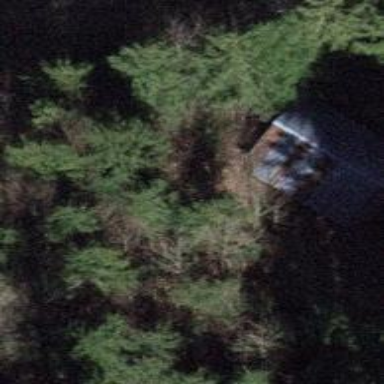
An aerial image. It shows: Shelter in the form of picnic shelter attached to building.